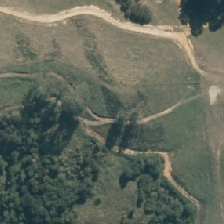
Land cover: grose_broom